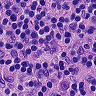
Metastatic tissue present: no